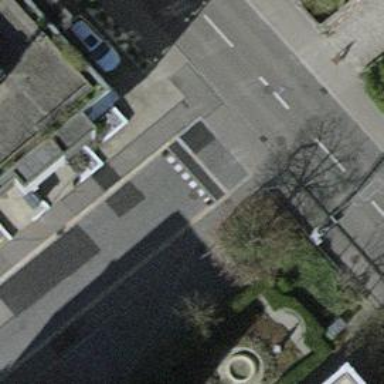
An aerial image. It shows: Bump for traffic calming.